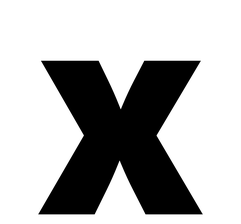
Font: Inter_Black